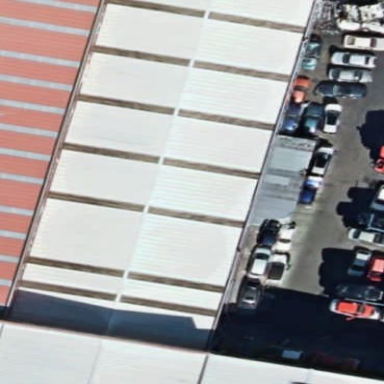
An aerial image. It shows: Warehouse building.